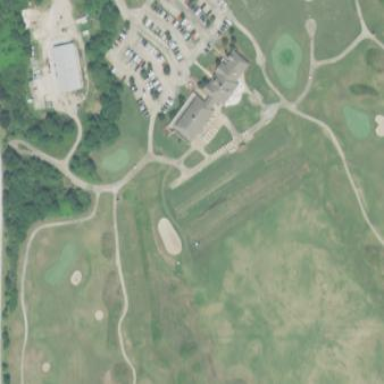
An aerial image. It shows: Green golf area with grass land use.